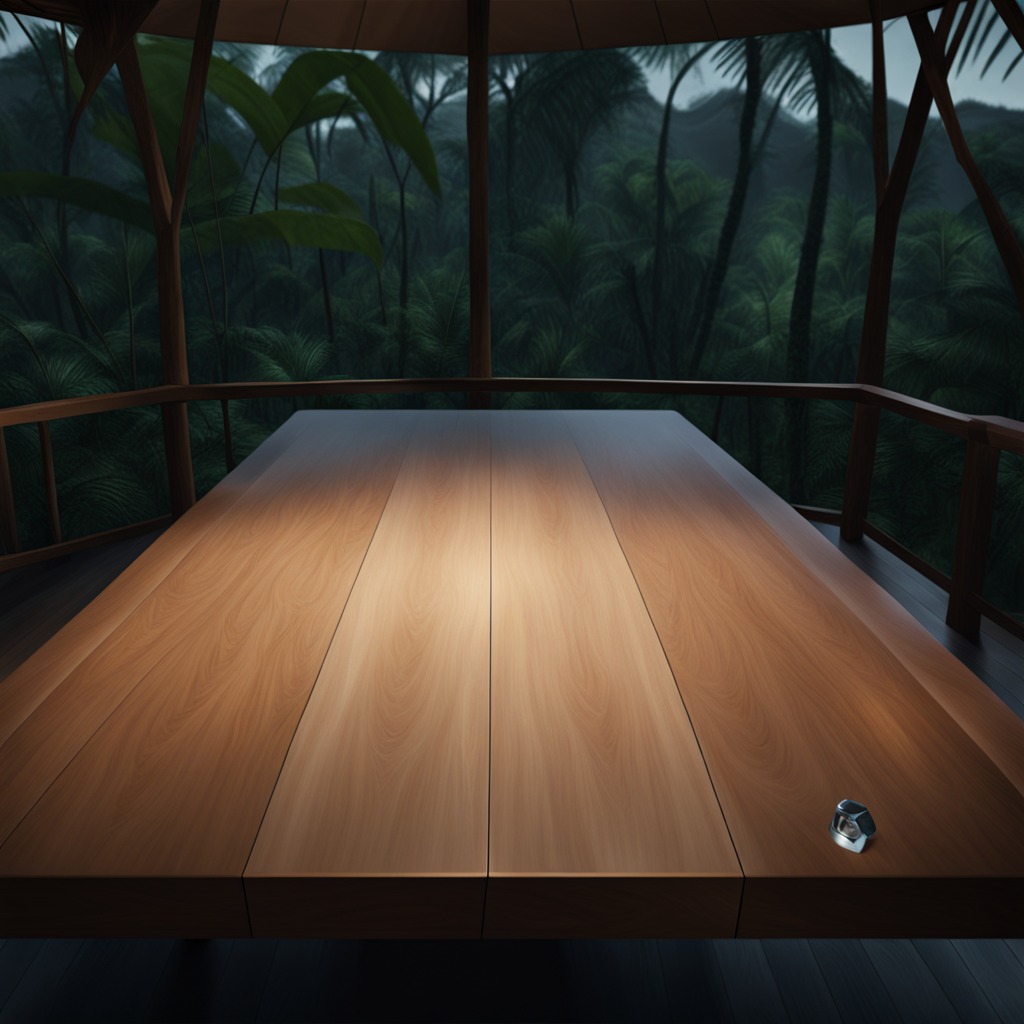
A metal nut is lying on the wooden table.